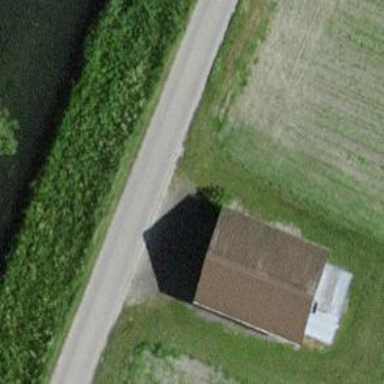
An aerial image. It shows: Shed.